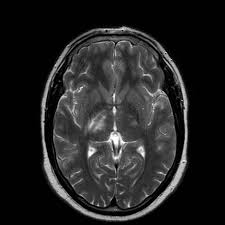
Label: notumor